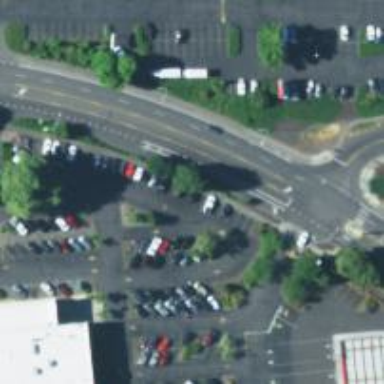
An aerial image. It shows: Parking space is available.